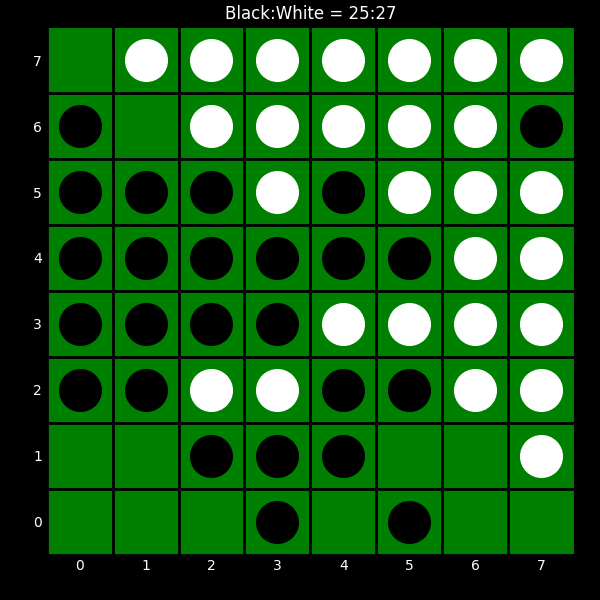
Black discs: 25
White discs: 27